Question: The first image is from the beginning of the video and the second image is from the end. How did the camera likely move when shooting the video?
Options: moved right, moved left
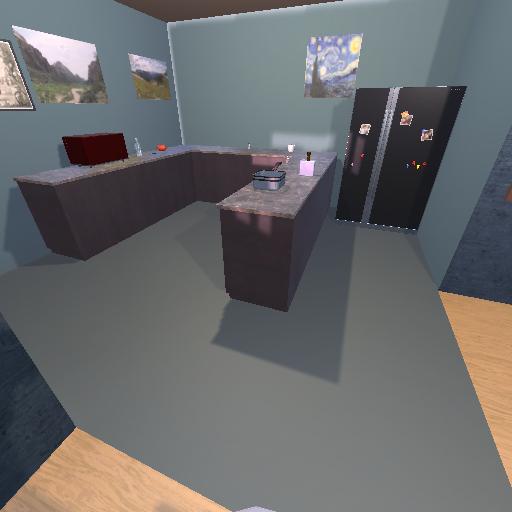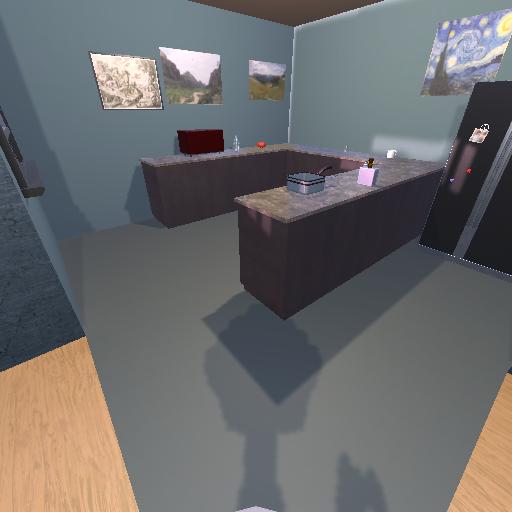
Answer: moved right